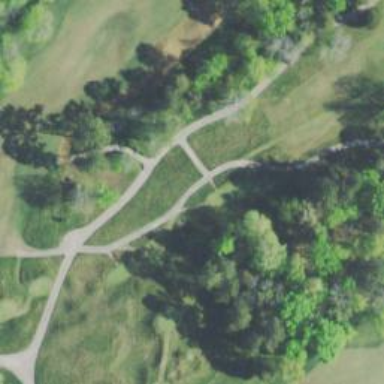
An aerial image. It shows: Service road designated as golf cart path.